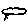
Label: cloud